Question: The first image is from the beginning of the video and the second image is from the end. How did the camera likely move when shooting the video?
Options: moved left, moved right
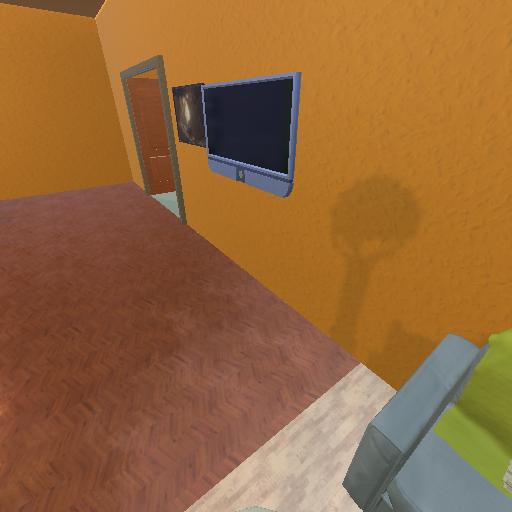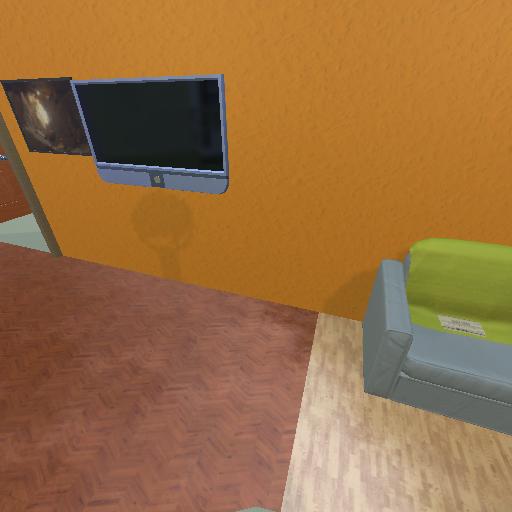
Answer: moved left